Question: I'm brand new to using the Elastic Stack so excuse my lack of knowledge on the subject. I'm running the Elastic Stack on a Windows 10, corporate work computer. I have Git Bash installed for a bash cli, and I can successfully launch the entire Elastic Stack. My task is to take log data that is stored in one of our databases and display it on a Kibana dashboard.
From what my team and I have reasoned, I don't need to use Logstash because the database that the logs are sent to is effectively our 'log stash', so to use the Logstash service would be redundant. I found this nifty diagram
on freecodecamp, and from what I gather, Logstash is just the intermediary for log retrieval different services. So instead of using Logstash, since the log data is already in a database, I could just do something like this
'''
USER ---> KIBANA <---> ELASTICSEARCH <--- My Python Script <--- [DATABASE]
'''
My python script successfully calls our database and retrieves the data, and a function that molds the data into a dict object (as I understand, Elasticsearch takes data in a JSON format).
Now I want to insert all of that data into Elasticsearch - I've been reading the Elastic docs, and there's a lot of talk about indexing that isn't really indexing, and I haven't found any API calls I can use to plug the data right into Elasticsearch. All of the documentation I've found so far concerns the use of Logstash, but since I'm not using Logstash, I'm kind of at a loss here.
If there's anyone who can help me out and point me in the right direction I'd appreciate it. Thanks
-Dan
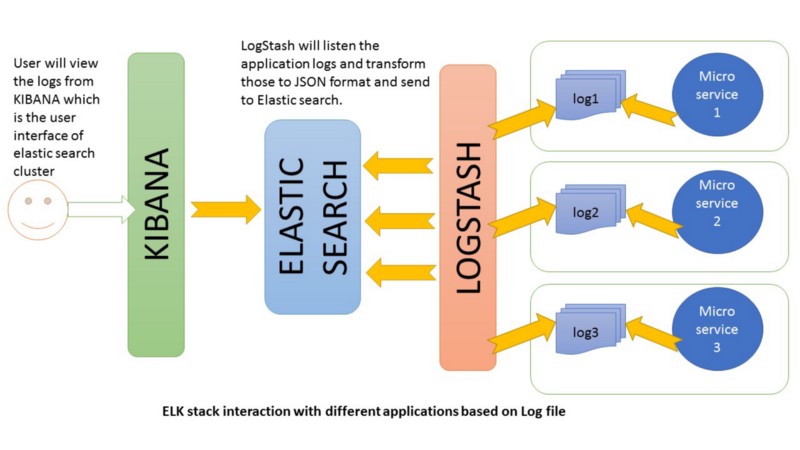
Answer: You ingest data on elasticsearch using the <URL>, it is basically a request using the PUT method.
To do that with Python you can use <URL>, the official python client for elasticsearch.
But sometimes what you need is easier to be done using Logstash, since it can extract the data from your database, format it using many filters and send to elasticsearch.